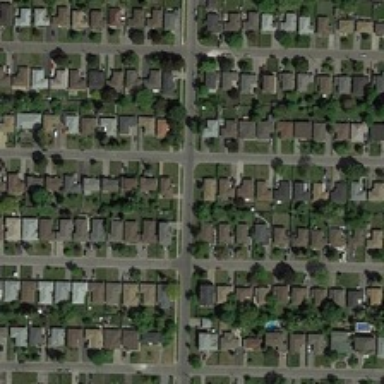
Many buildings and green trees are orderly in a dense residential area .